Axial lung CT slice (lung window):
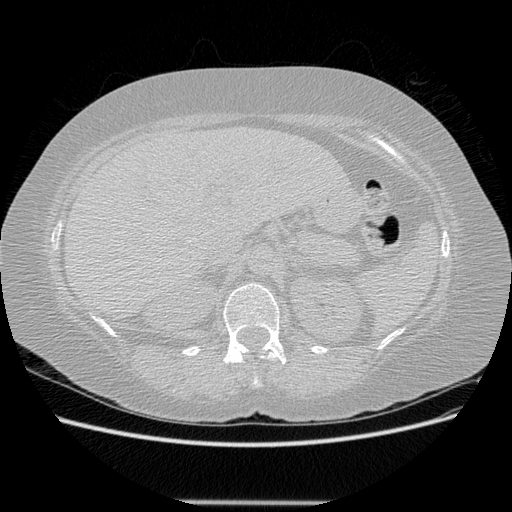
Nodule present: no